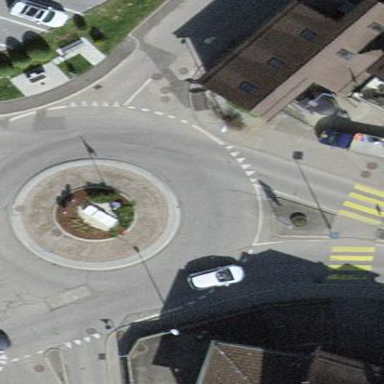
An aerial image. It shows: Secondary road around roundabout.